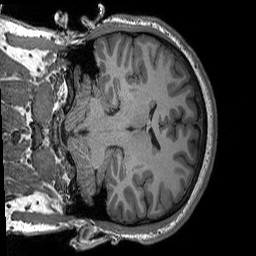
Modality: T1w
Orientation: coronal
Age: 26
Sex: male
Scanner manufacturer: siemens
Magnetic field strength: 3 T
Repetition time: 2.3 s
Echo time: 0.00306 s